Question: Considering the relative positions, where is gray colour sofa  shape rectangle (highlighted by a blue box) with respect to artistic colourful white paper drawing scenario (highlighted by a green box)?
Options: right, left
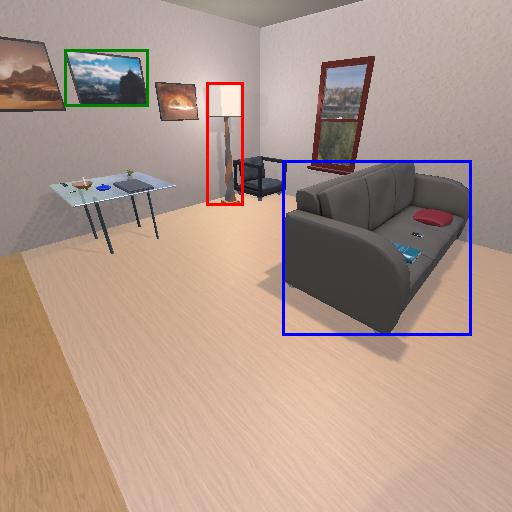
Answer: right